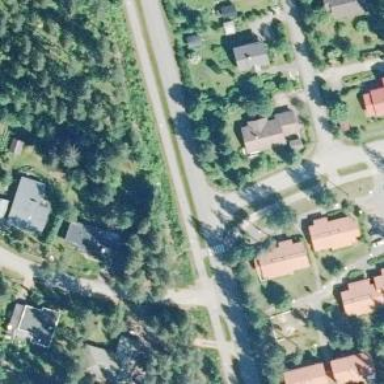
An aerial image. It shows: Uncontrolled road crossing.